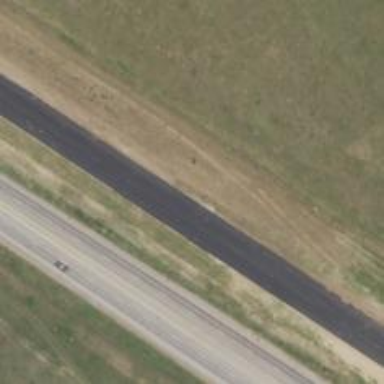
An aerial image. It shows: This image shows trunk highway that functions as expressway.